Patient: sex F, age 48
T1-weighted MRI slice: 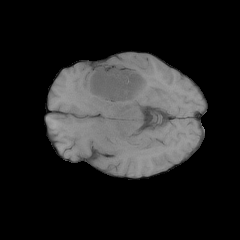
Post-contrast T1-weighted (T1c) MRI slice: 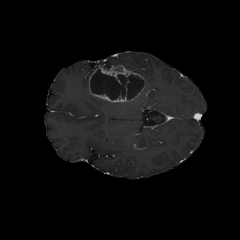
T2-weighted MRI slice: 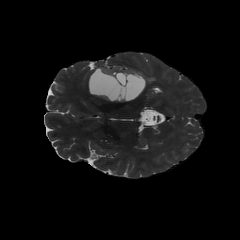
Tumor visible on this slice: yes
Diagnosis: Glioblastoma, IDH-wildtype
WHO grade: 4